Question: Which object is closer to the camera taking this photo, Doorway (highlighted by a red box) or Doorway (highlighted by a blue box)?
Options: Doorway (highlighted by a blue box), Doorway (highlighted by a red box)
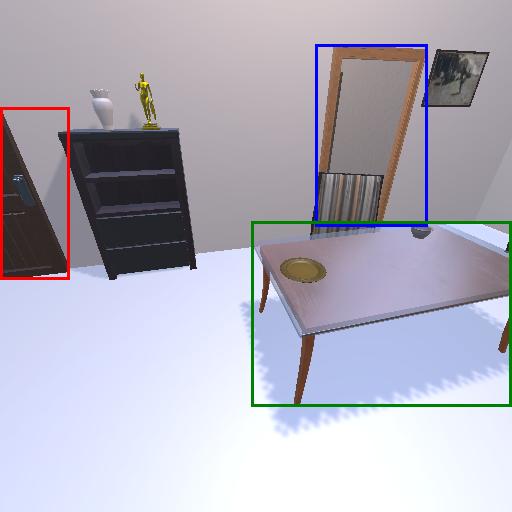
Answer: Doorway (highlighted by a blue box)